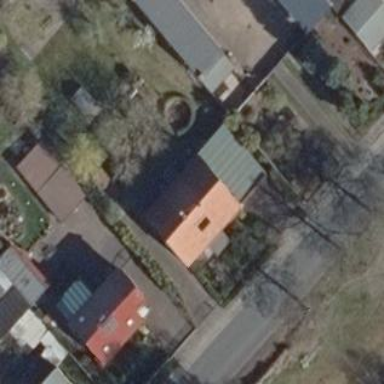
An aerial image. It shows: Part of building.